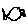
Label: fish